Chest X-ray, AP view. Patient: 53 years old, sex M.
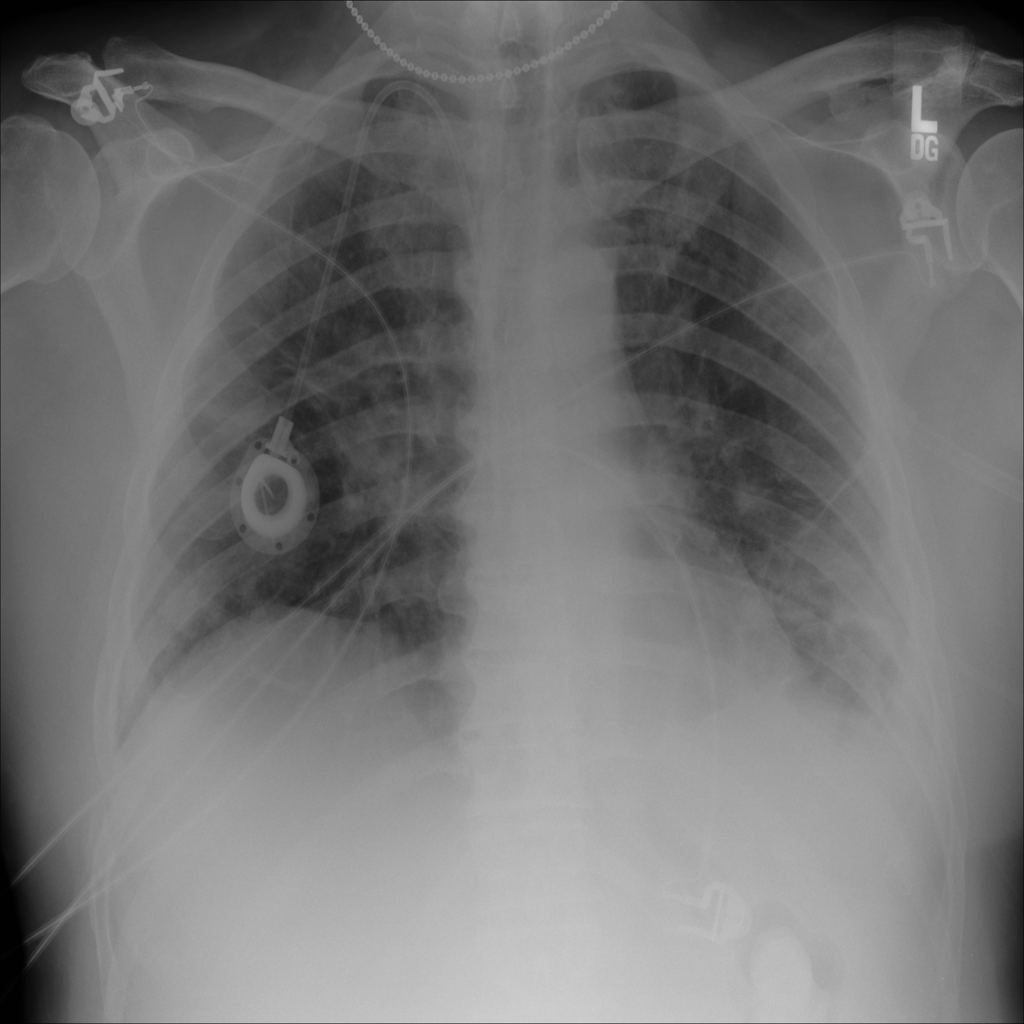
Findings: Infiltration